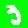
Digit: 3